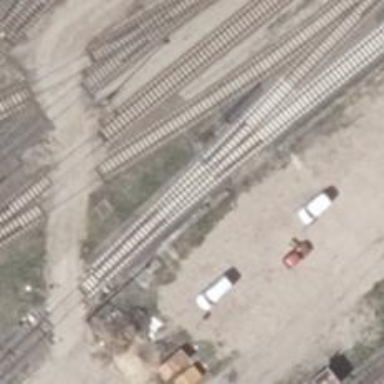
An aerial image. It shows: Railway yard with electrified contact lines.